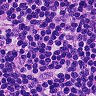
Metastatic tissue present: no